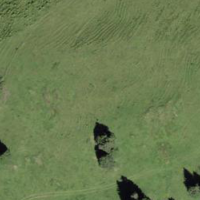
EUNIS habitat code: 23
Species observed at this site:
Bartsia alpina